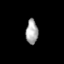
Tissue: skin
Cell type: Epithelial cells
Senescence score: 0.778
Nuclear area (px): 288
Mean DAPI intensity: 168.691